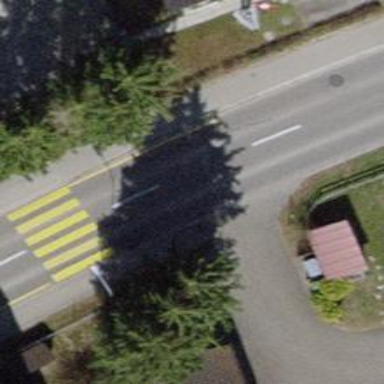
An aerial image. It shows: Primary road with asphalt surface.